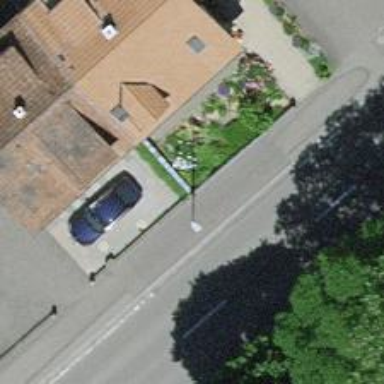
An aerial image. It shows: Support pole.